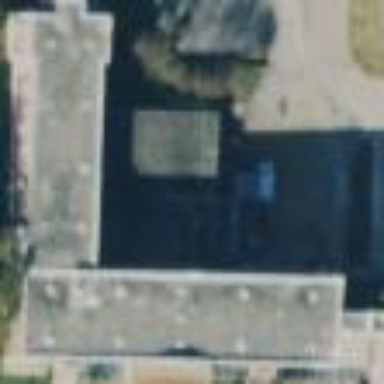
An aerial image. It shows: Dormitory building.